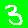
Digit: 3